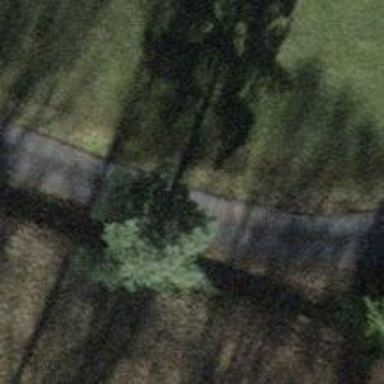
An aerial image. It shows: Well-maintained track road with grade 1 tracktype.